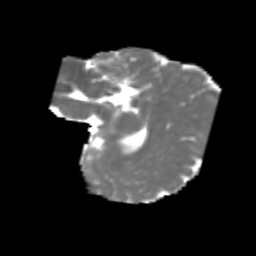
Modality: MD
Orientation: sagittal
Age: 6
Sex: female
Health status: healthy